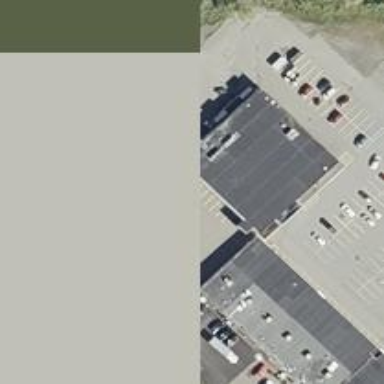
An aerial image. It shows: Building that houses supermarket.